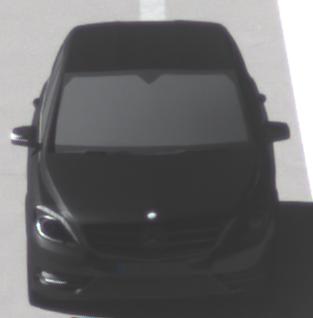
Make: Mercedes-Benz
Model: B 180 BlueEFFICIENCY
Detailed model: B-Class (246)
Model produced from: 2011/11
Model produced until: 2012/10
Doors: 5
Color: black
Road condition: dry road
Daytime: morning or afternoon
Contrast: high contrast